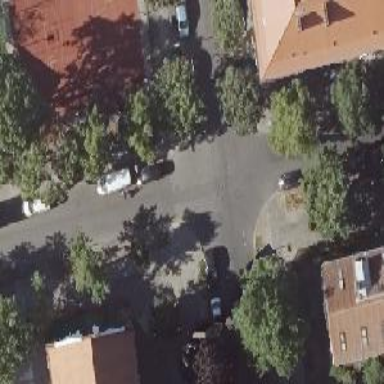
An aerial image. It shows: Residential road with asphalt surface and separate sidewalks. There are parallel on-street parking lanes on both sides.